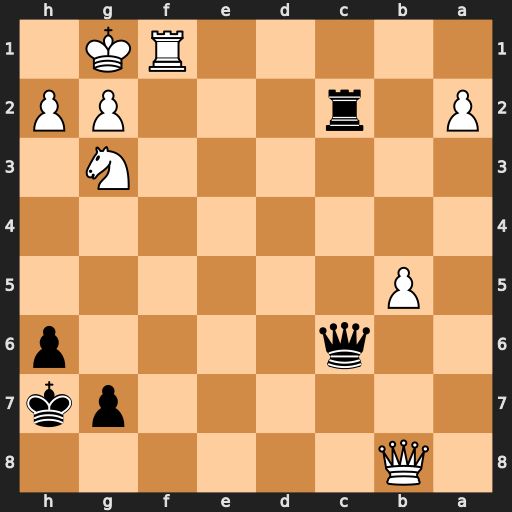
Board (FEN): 1Q6/6pk/2q4p/1P6/8/6N1/P1r3PP/5RK1
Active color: b
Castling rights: -
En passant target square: -
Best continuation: Qxg2#